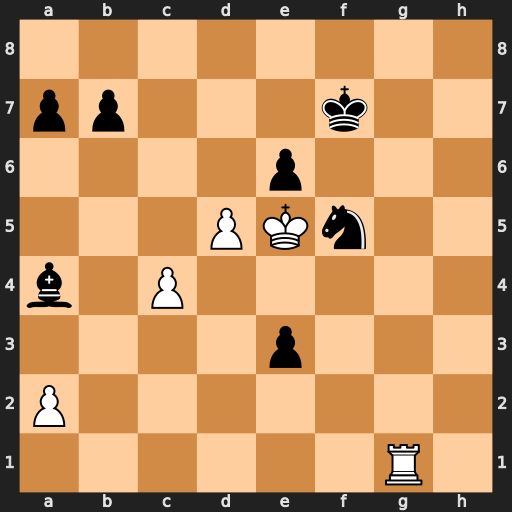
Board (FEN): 8/pp3k2/4p3/3PKn2/b1P5/4p3/P7/6R1
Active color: w
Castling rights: -
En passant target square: -
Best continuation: dxe6+ Ke7 Kxf5 Bc2+ Ke5